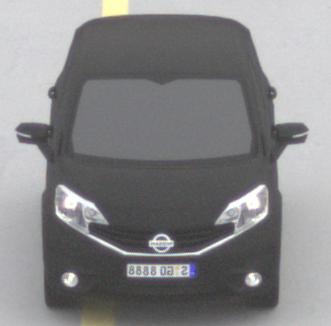
Make: Nissan
Model: Note 1.2
Detailed model: Note (E12) (10/13 - 12/16)
Model produced from: 2013/10
Model produced until: 2015/09
Doors: 5
Color: black
Road condition: dry road
Daytime: morning or afternoon
Contrast: low contrast